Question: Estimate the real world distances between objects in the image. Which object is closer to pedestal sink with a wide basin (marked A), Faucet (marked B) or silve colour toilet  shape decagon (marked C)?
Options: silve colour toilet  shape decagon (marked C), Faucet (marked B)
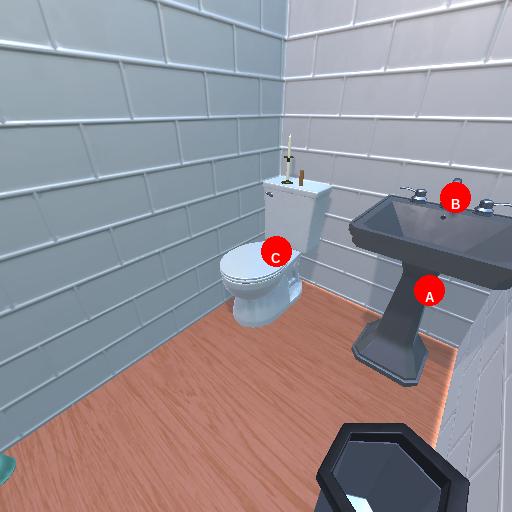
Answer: silve colour toilet  shape decagon (marked C)